Question: My PC went to sleep while battery was low. But when it recovered I found R.java file missing from my gen folder. My entire application is under crash.
The error is shown below:

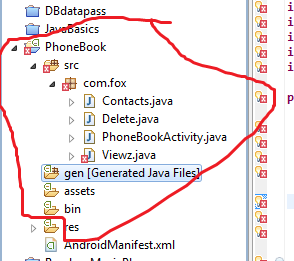
Answer: If you recently added a new resource file and happen to use upper case letters in the file name, change the file name to lowercases and rebuild your project. That is what happened to my project.
The R.java file should be regenerated every time you do a rebuild of your project.